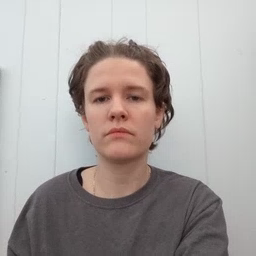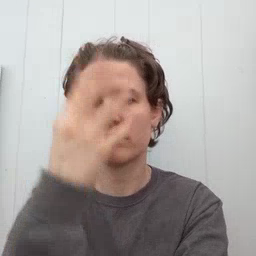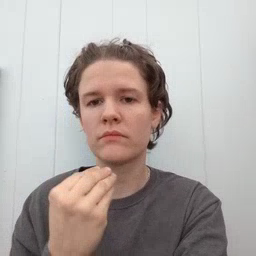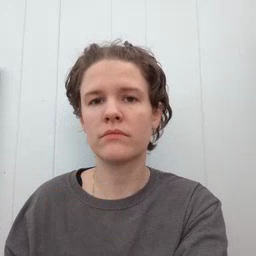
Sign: sleep